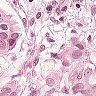
Metastatic tissue present: yes